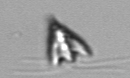
Label: Pyramimonas_longicauda